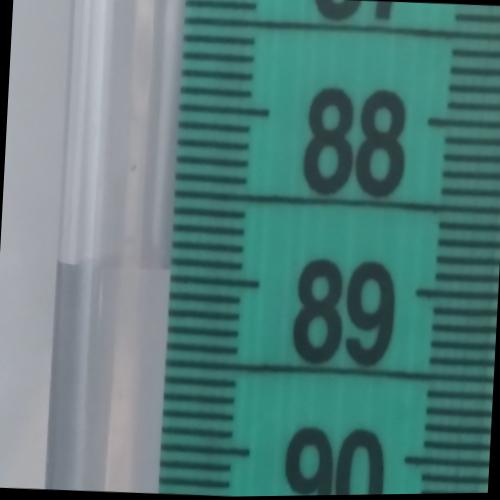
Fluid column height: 89.0 cm